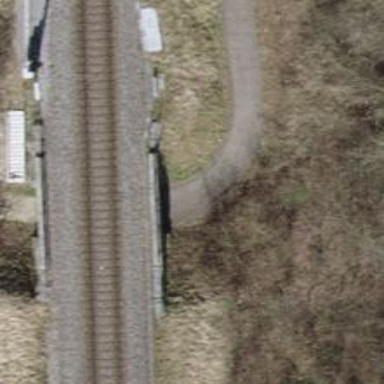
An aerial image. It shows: Track with compacted grade2 surface.